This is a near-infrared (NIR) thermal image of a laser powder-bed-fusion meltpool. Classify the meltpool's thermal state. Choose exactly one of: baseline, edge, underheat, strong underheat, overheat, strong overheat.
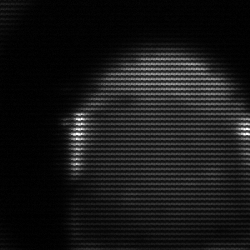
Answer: edge